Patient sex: M
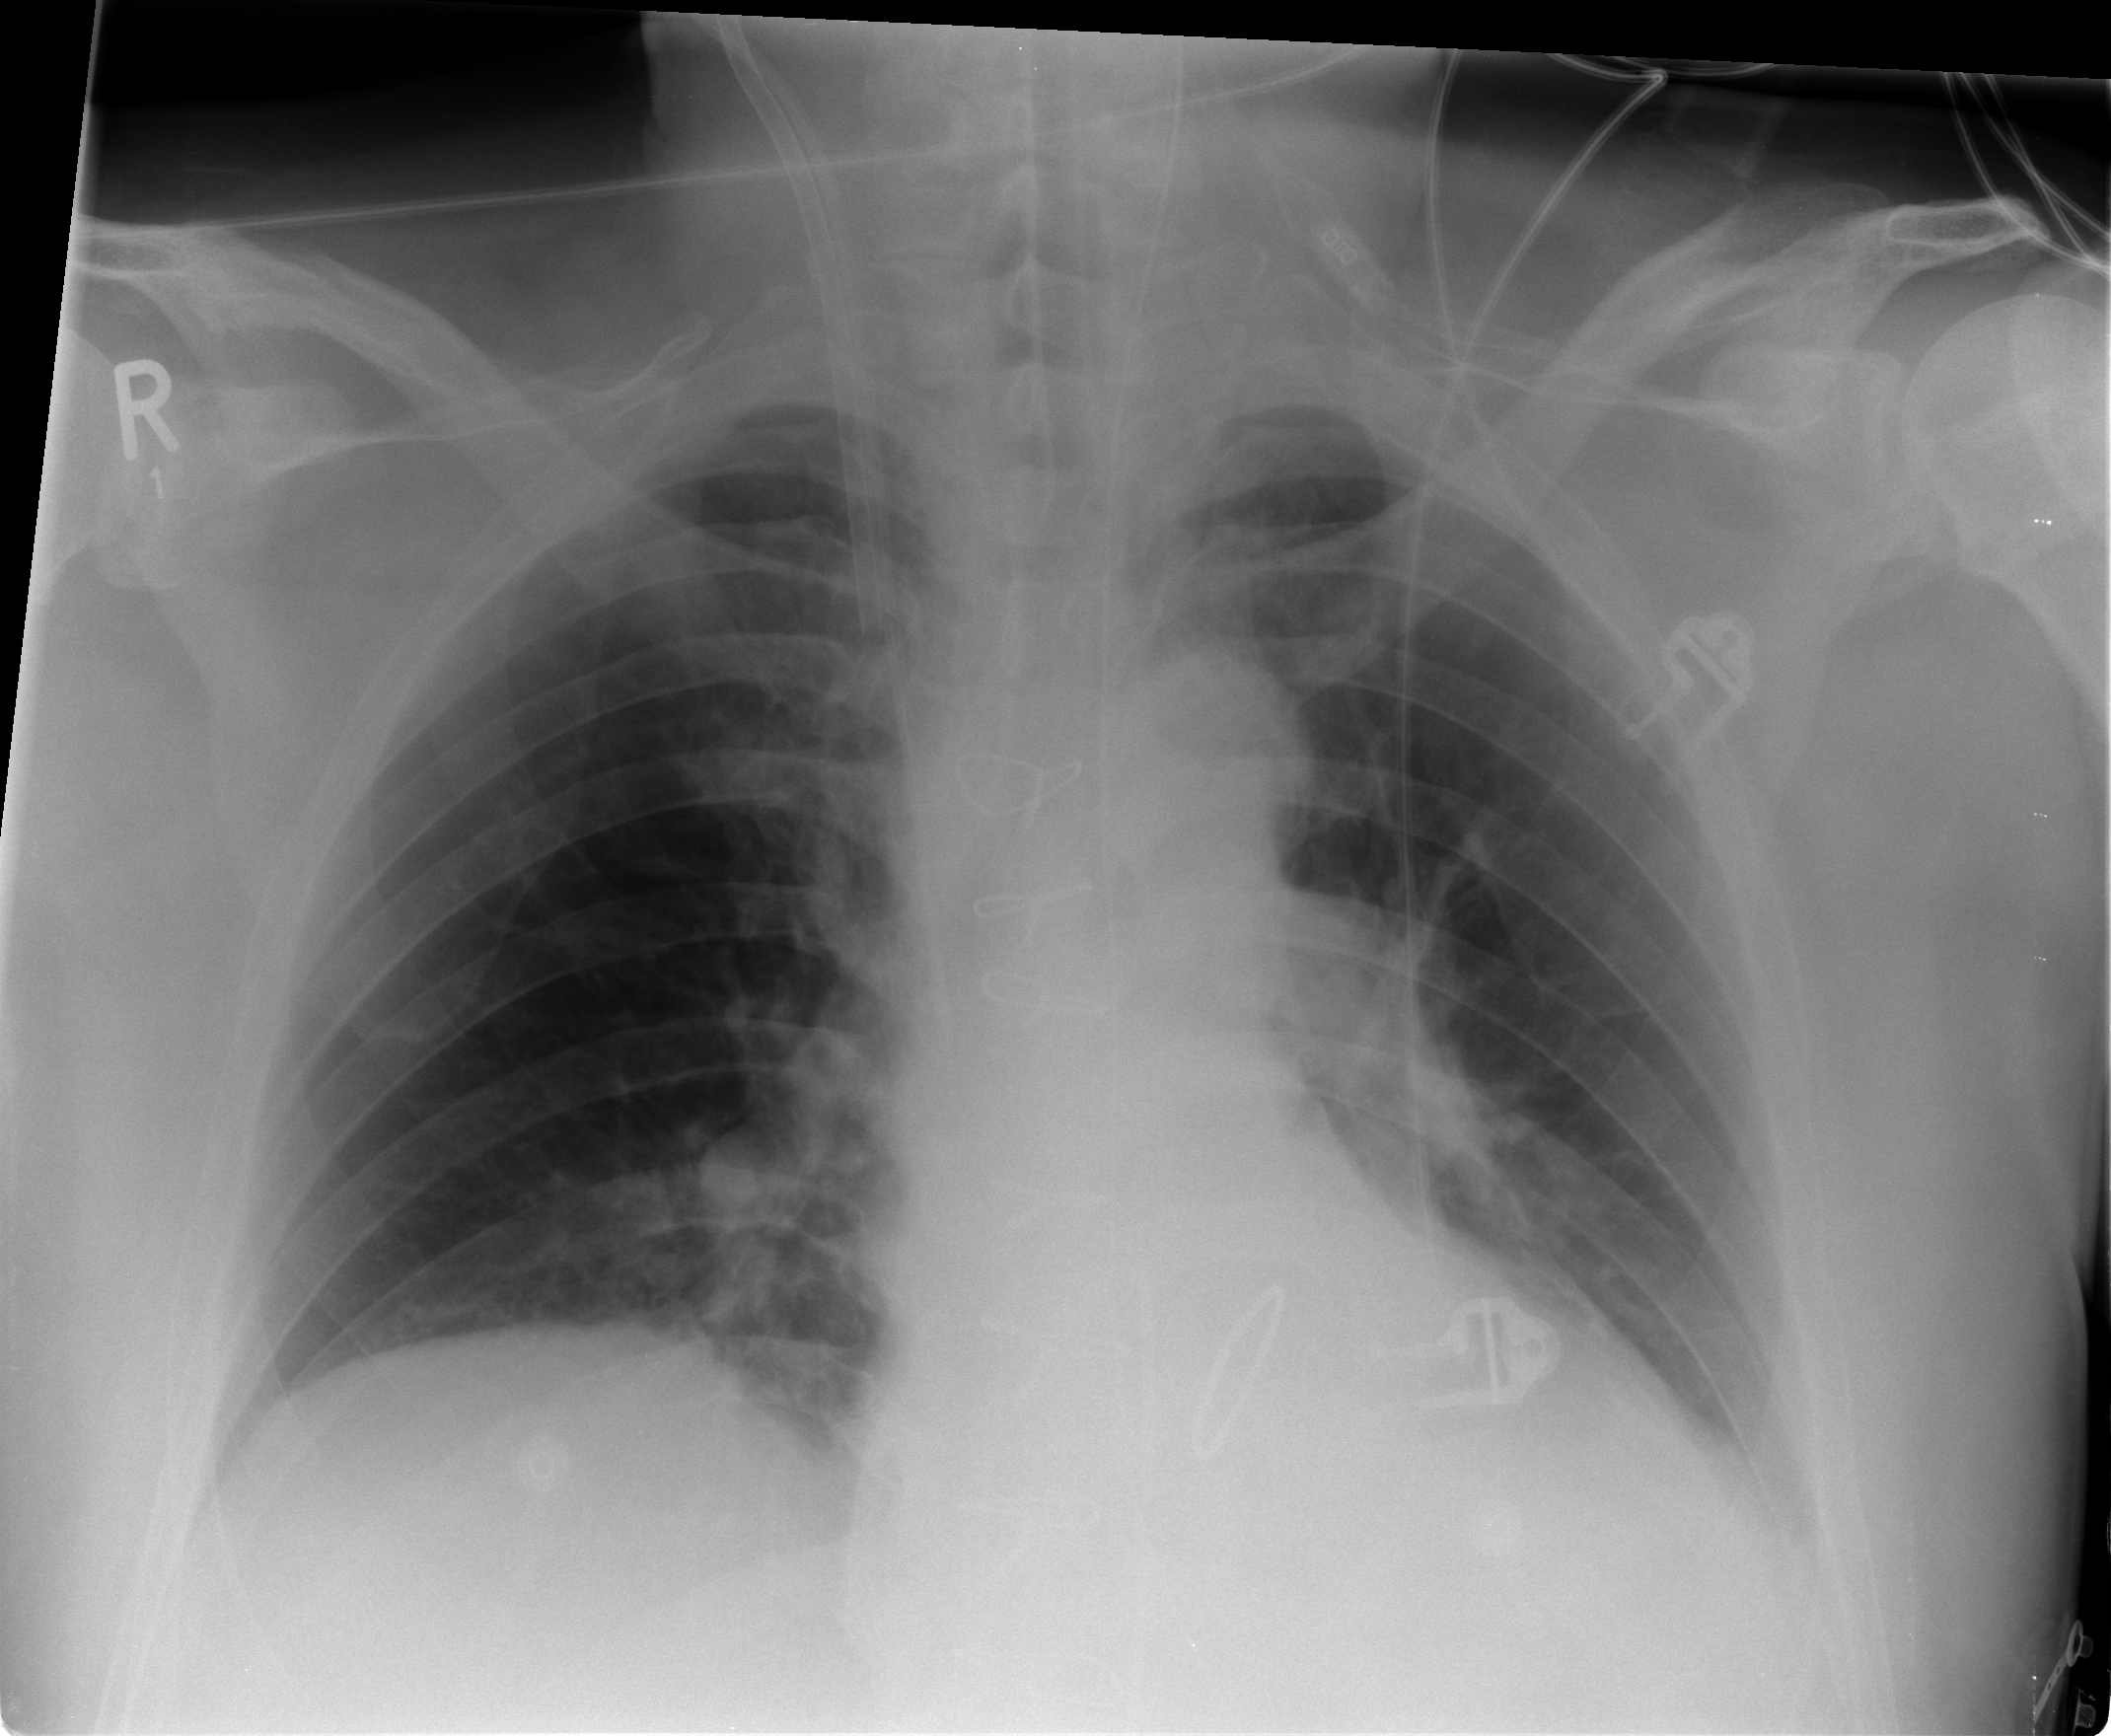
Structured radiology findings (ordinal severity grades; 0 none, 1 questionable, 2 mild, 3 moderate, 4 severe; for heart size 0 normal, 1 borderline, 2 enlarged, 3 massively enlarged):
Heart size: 2
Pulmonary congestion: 0
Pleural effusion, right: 0
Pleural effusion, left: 2
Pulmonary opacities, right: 0
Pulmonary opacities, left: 0
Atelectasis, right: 0
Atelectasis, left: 2